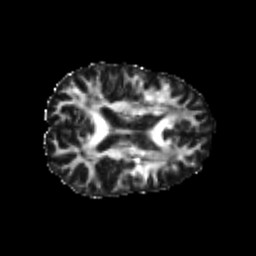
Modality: FA
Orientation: axial
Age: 26
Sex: female
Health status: healthy
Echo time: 0.074 s